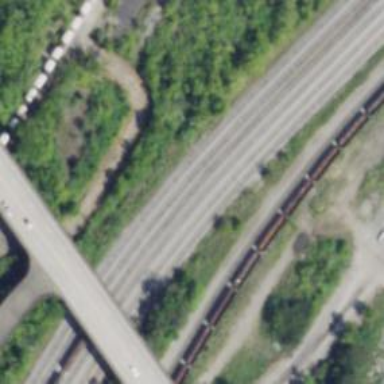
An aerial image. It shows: Railway yard used for servicing trains.